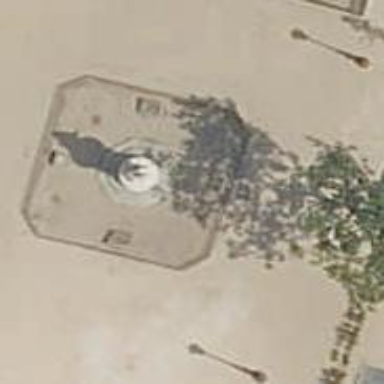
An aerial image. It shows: Statue is featured in the image.